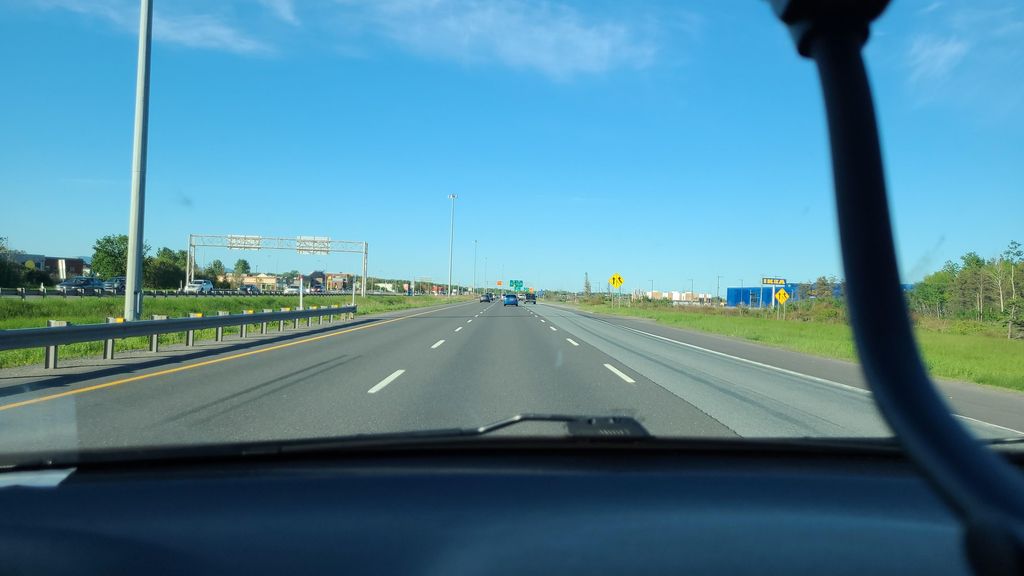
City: quebec_city